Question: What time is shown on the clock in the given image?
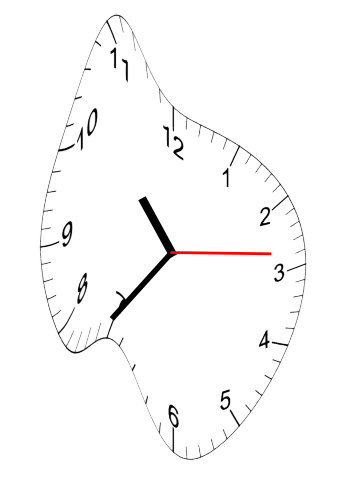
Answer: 10:36:14